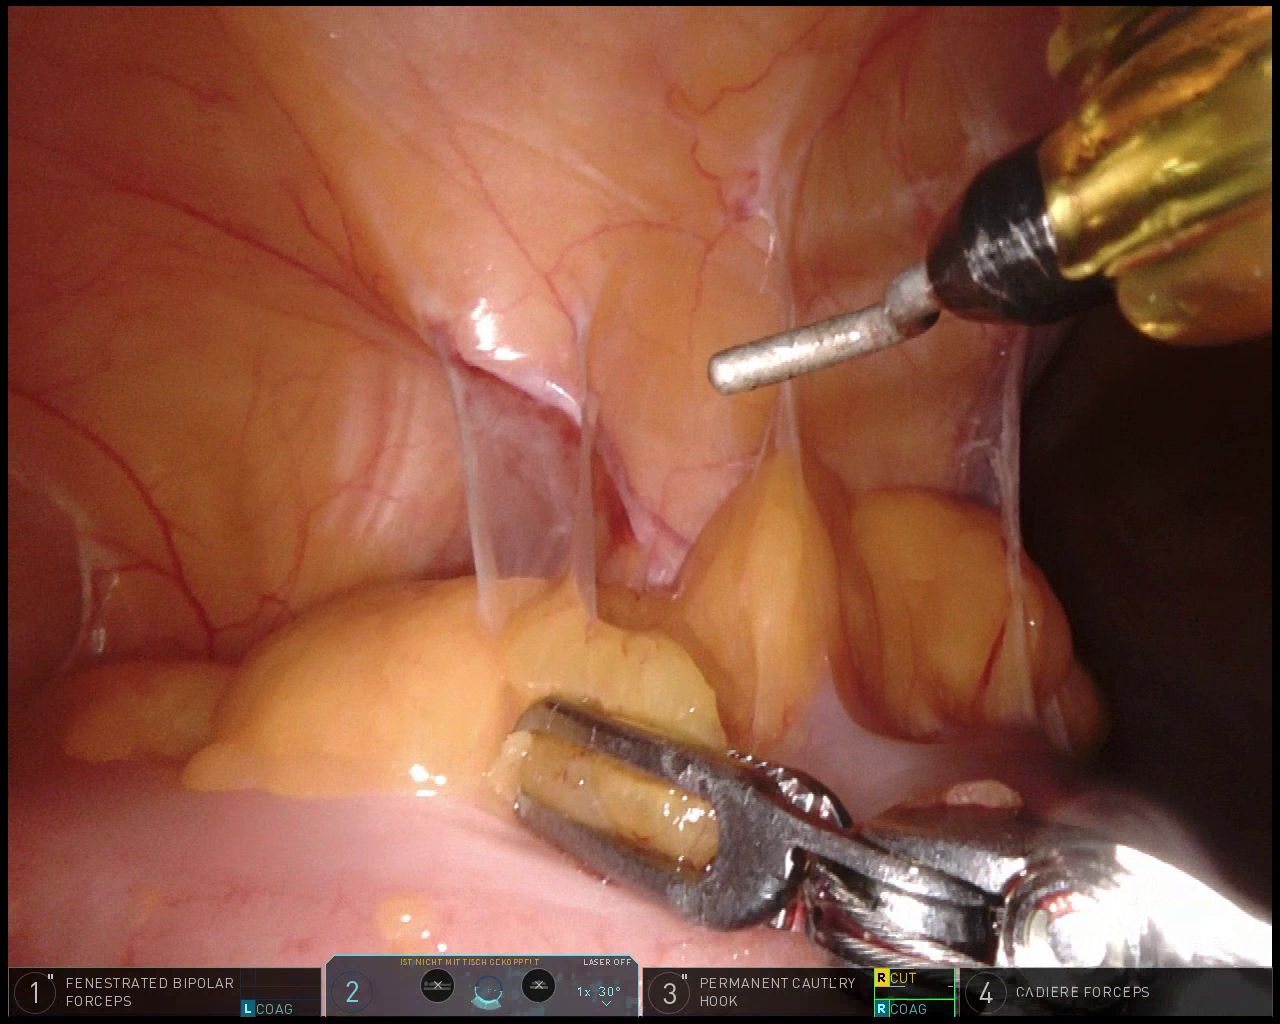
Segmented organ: colon
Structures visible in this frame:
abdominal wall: yes
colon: yes
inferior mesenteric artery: no
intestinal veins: no
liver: no
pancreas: no
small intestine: no
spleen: no
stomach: no
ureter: no
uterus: no
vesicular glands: no